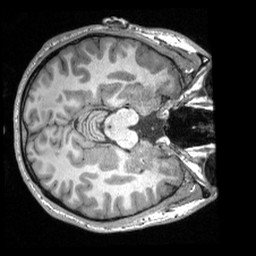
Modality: T1w
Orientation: axial
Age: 24
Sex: male
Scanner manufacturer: siemens
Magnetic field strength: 3 T
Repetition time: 2.3 s
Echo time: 0.00308 s